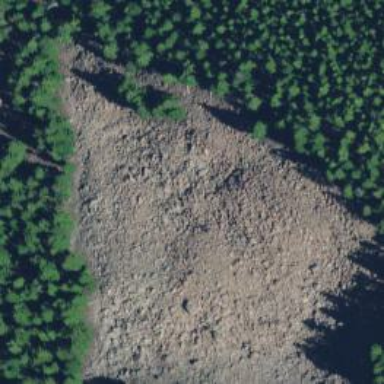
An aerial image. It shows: Natural scree.